Question: This is my servlet code. I want add my json object values into a json array.I used 'add' method for that but I'm getting an error. How to add that object to my array? Is there any mistake in my code?
'''
@Override
protected void doPost(HttpServletRequest req, HttpServletResponse resp)
throws ServletException, IOException {
try {
Session ses = HibernateSession.getSession();
Criteria cr1 = HibernateSession.createCriteria(ses, Product.class);
cr1.add(Restrictions.eq("Status", "Active"));
List<Product> plist = cr1.list();
JSONArray ja1 = new JSONArray();
for (Product product : plist) {
JSONObject jo1 = new JSONObject();
jo1.put("image", product.getProductImages());
jo1.put("name", product.getName());
jo1.put("price", product.getPrice());
ja1.add(jo1);
}
} catch (Exception e) {
e.printStackTrace();
}
}
'''

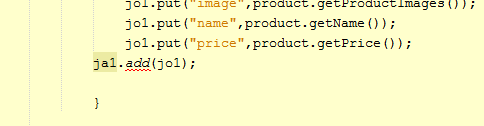
Answer: This depends on the libraries which you are using.
If you are using 'org.json.JSONArray' then it should be 'put()' but if you are using 'org.json.simple.JSONArray' it's 'add()'.
---
I bet you are using 'org.json.JSONArray'. So try,
'''
ja1.put(jo1);
'''